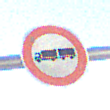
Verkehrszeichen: VerbotLastkraftwagenMitAnhaenger
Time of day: MorningAfternoon
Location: Outdoor (Urban)
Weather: Clear
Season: NotSpecified
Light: Natural